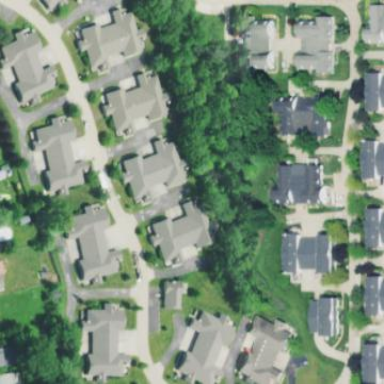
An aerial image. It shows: Neighborhood.